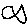
Label: fish